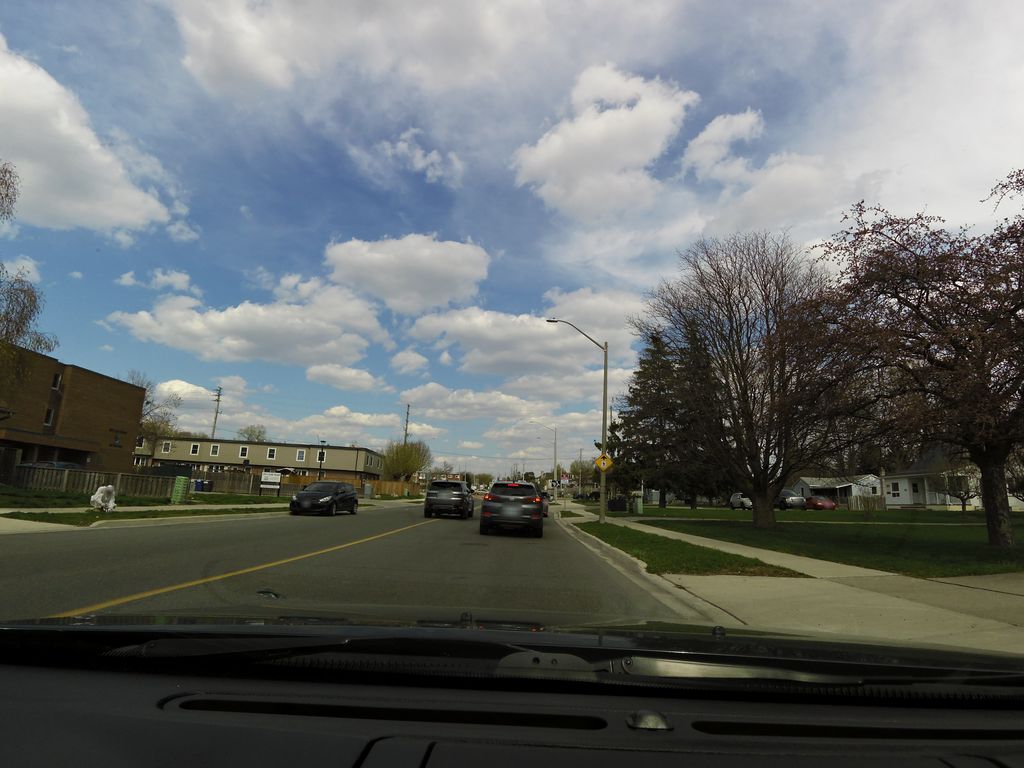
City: kitchener-waterloo